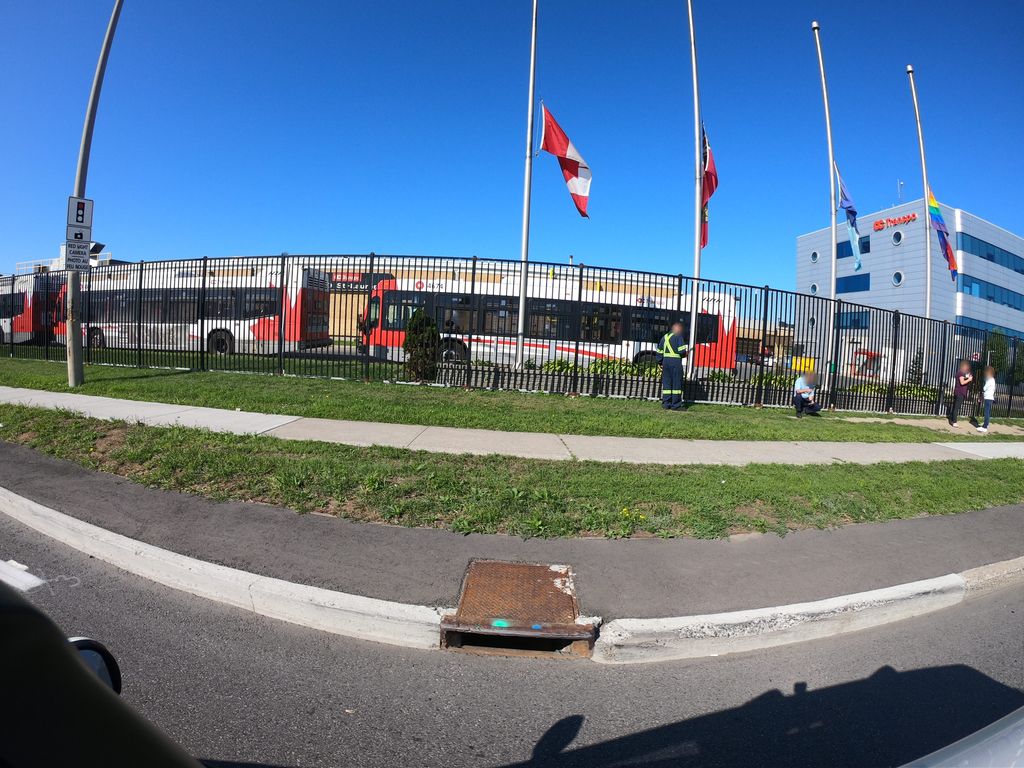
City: ottawa-gatineau